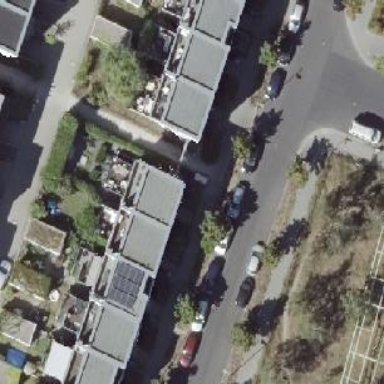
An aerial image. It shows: Residential road with asphalt surface and sidewalks on both sides. There are parallel parking lanes on both sides of the road.